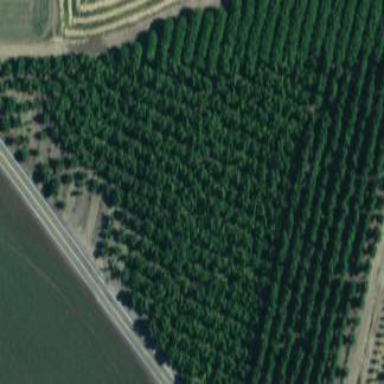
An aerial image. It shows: Orchard.